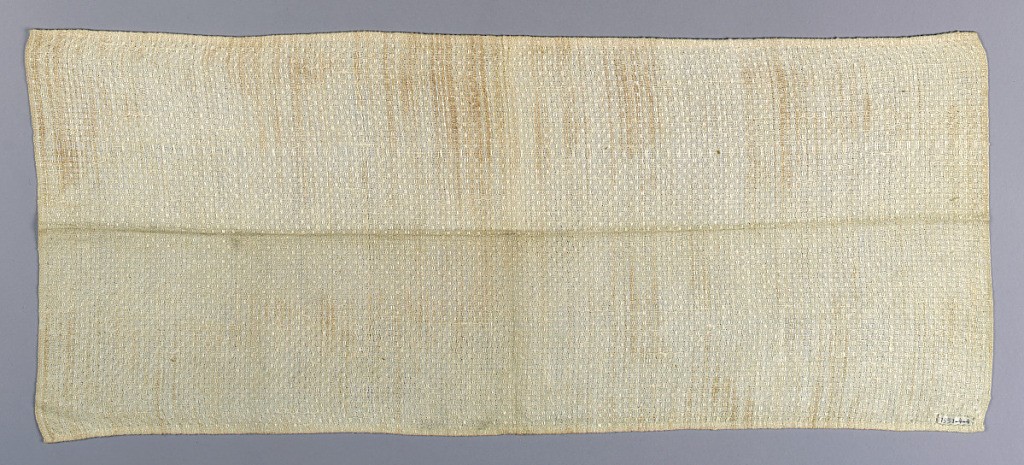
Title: Textile
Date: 1800–1830
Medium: linen Technique: plain weave with supplementary weft patterning
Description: Length of undyed linen toweling with small overshot pattern. Two cloth selvedges. Narrow hand hem top and bottom in linen thread.